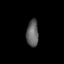
Tissue: lung
Cell type: Endothelial cells
Senescence score: 0.5656
Nuclear area (px): 318
Mean DAPI intensity: 96.733